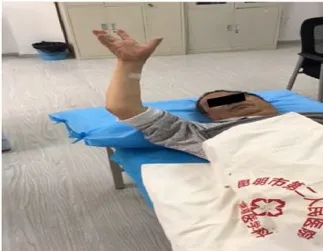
Head CT scan 2 weeks after surgery. (F) Immediate flexion and extension of the hemiplegic upper limb and fingers after the first treatment.
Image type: medical_photograph (skin_photograph)